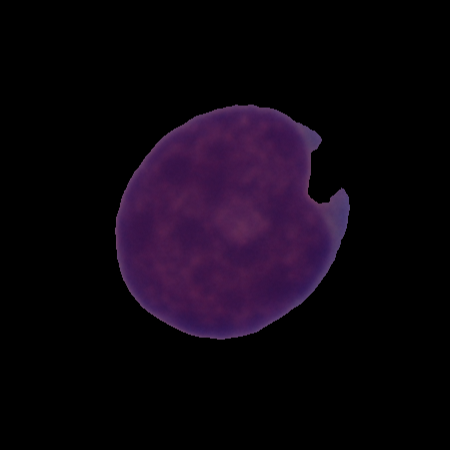
Label: cancer